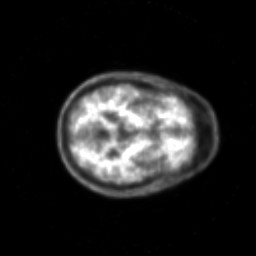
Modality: PET
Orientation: axial
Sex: male
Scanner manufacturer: siemens